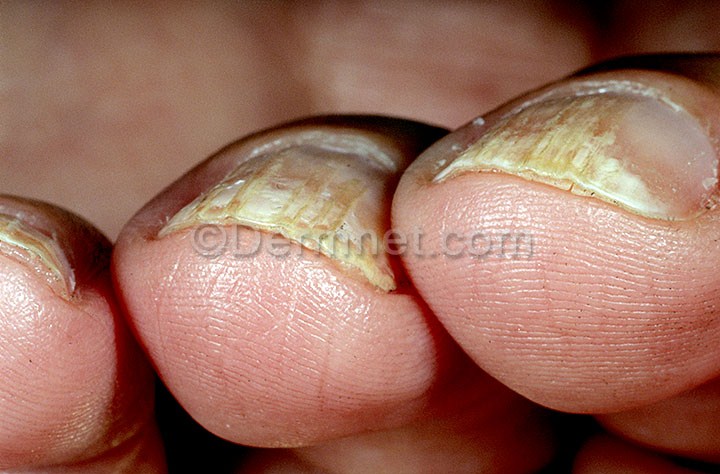
Disease: Nail Fungus and other Nail Disease